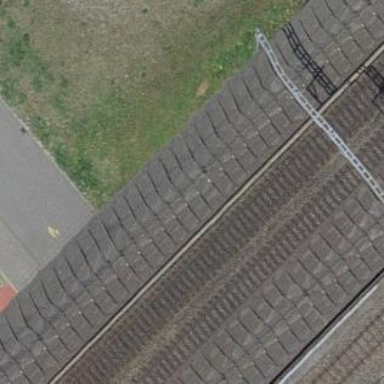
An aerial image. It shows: View of roof of building.